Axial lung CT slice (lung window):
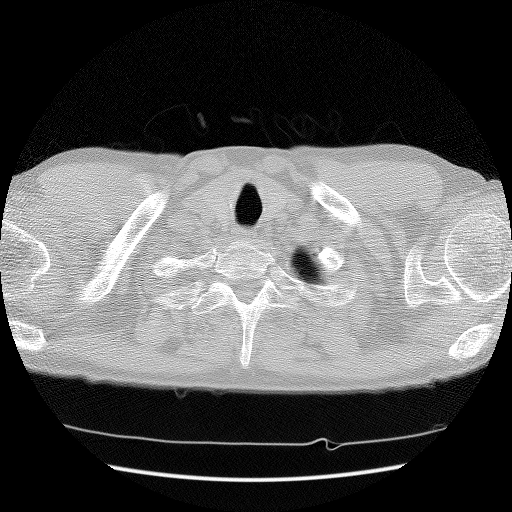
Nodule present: no